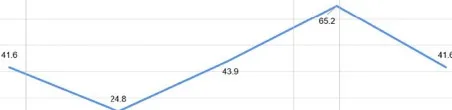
Carcinoembryonic antigen (CEA) levels at key time points. Red circles indicate the target lesion. CT, computed tomography. H & E, hematoxylin and eosin. LLL, left upper lobe. LN, lymph node. LUAD, lung adenocarcinoma. Met, metastasis. PD, progressive disease. PR, partial response. TPR, translocated promoter region.
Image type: chart (chart)